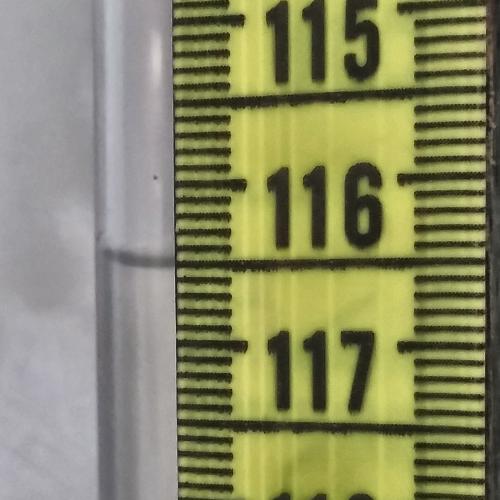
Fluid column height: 116.5 cm